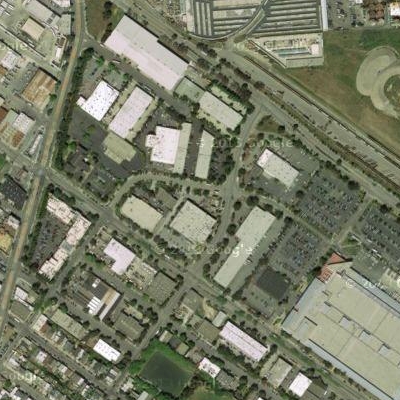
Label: Industry